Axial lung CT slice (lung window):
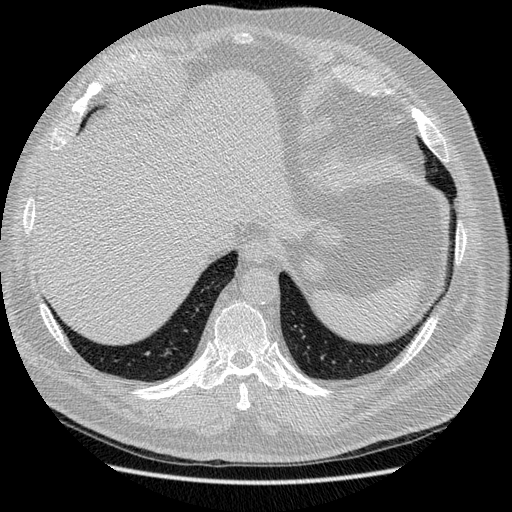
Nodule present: no